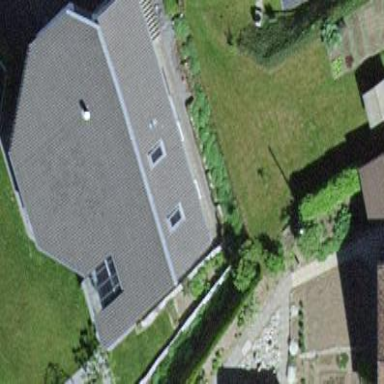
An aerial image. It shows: Simple house.